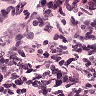
Metastatic tissue present: no